Question: I'm developing modules for an older Drupal 6 website. The current task is to abort the preview generation of custom posters. For this the user can upload his logo and change some text. The form containing these info is submitted and the preview is displayed via ahah.
According to several tutorials I have to do this:
'''
var xhrPool = [];
$(document).ajaxSend(function(e, jqXHR, options){
console.log(jqXHR);
xhrPool.push(jqXHR);
});
$(document).ajaxComplete(function(e, jqXHR, options) {
xhrPool = $.grep(xhrPool, function(x){return x!=jqXHR});
});
'''
and later on:
'''
function abortAll() {
hideEverything();
for (var i = xhrPool.length - 1; i >= 0; i--) {
xhrPool[i].abort();
};
}
'''
In case I enter information in all fields except the fileupload, the log returns a valid XmlHttpRequest Object which can be aborted properly. But if I upload a file the .ajaxSend does not contain a valid XmlHttpRequest Object. Example:

This object does not contain the .abort() method and causes a "method not found" error. So how can I abort this call?
jQuery Version is 1.2.6 and can not be updated. The solution has to be cross browser compatible.
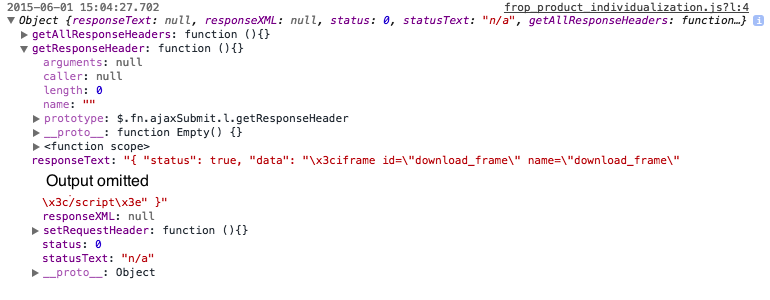
Answer: A working solution could be the following (I happen to have had the same problem with Drupal 6, Jquery 1.2):
'''
for (var i = xhrPool.length - 2; i >= 0; i--) {
if (xhrPool[i] instanceof XMLHttpRequest) {
xhrPool[i].abort();
} else {
window.stop();
}
};
'''
In this case you simply check if you have a proper XMLHttpRequest and do it the normal way if yes. And if you don't, you simply abort ALL running Requests.
It's not perfect, but it works approx 90% of the time.